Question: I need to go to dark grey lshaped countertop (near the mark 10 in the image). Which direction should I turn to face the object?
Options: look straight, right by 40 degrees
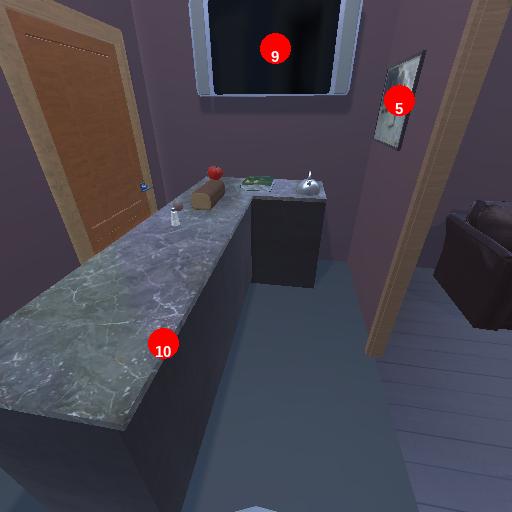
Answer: look straight